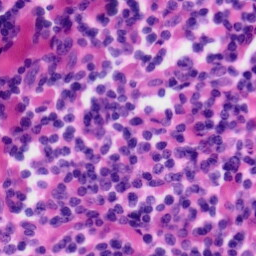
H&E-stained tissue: Tonsil